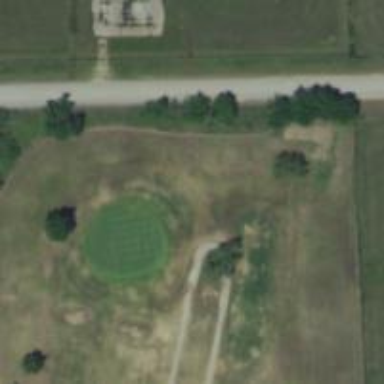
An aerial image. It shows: Service road designated as golf cart path.